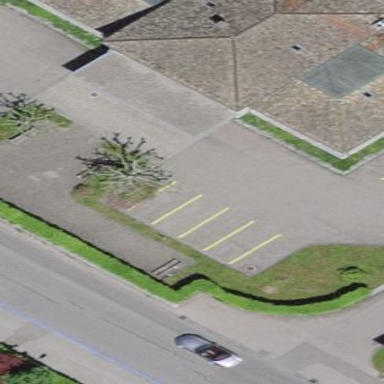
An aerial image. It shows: Parking area with surface.